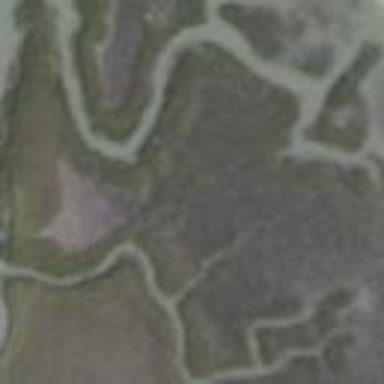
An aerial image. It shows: Tidal saltmarsh wetland area.